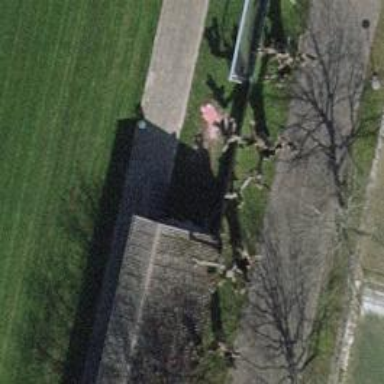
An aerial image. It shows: Fence.